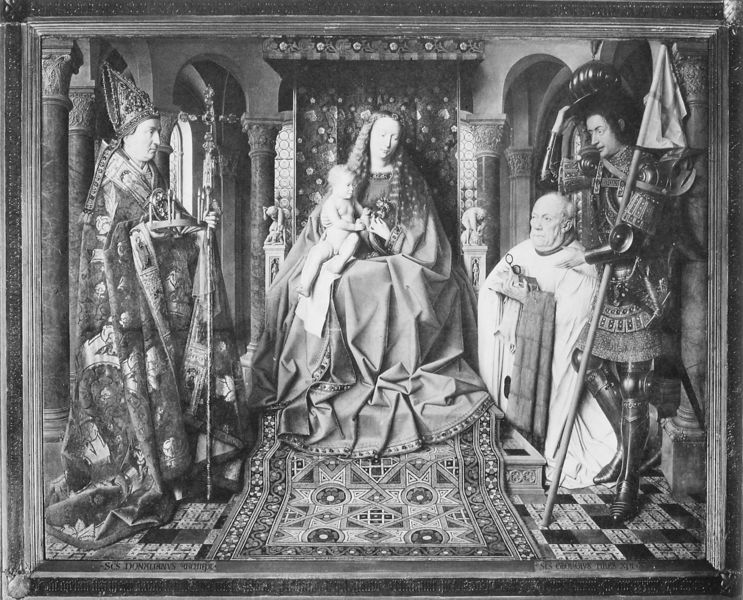
Titel: Paele-Madonna
Künstler: Jan van Eyck
Institution: Brügge, Groeningenmuseum
Schlagwörter: frau, männer, säulen, teppich, sitzend, kind, locken, stab, fahne, bischof, papst, thron, stufe, stufen, bögen, kreuz, helm, lilie, ritter, rüstung, prister, jesus, mitra, könige, gelehrter, maria, madonna, anbetung, jesuskind, langhaarig, pharisäer